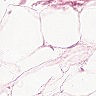
Metastatic tissue present: no